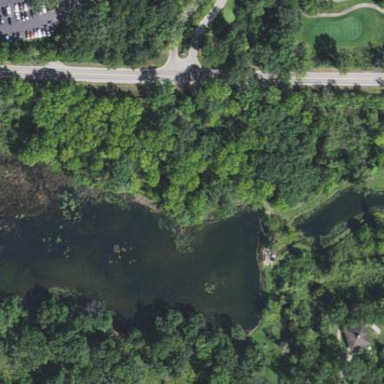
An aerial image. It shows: Pond surrounded by natural water.